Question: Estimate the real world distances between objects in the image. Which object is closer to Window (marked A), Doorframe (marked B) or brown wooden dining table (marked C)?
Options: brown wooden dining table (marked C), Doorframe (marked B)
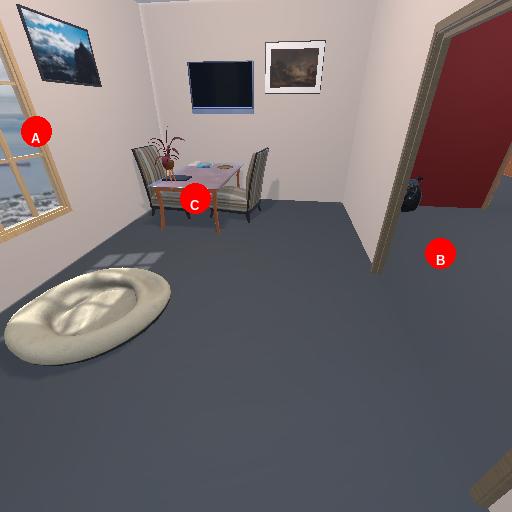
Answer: brown wooden dining table (marked C)